Question: I have a karnaugh map question. In the Digital Design course teacher learnt but I couldn't understand here clear. We can see in the picture. In the first one, we use all 1s and have 4x3 1s. In the second one we have 8x2 1s and we use some 1s two times. Which answer is true? 1st one or 2nd one? Why?

Thanks for all responses.
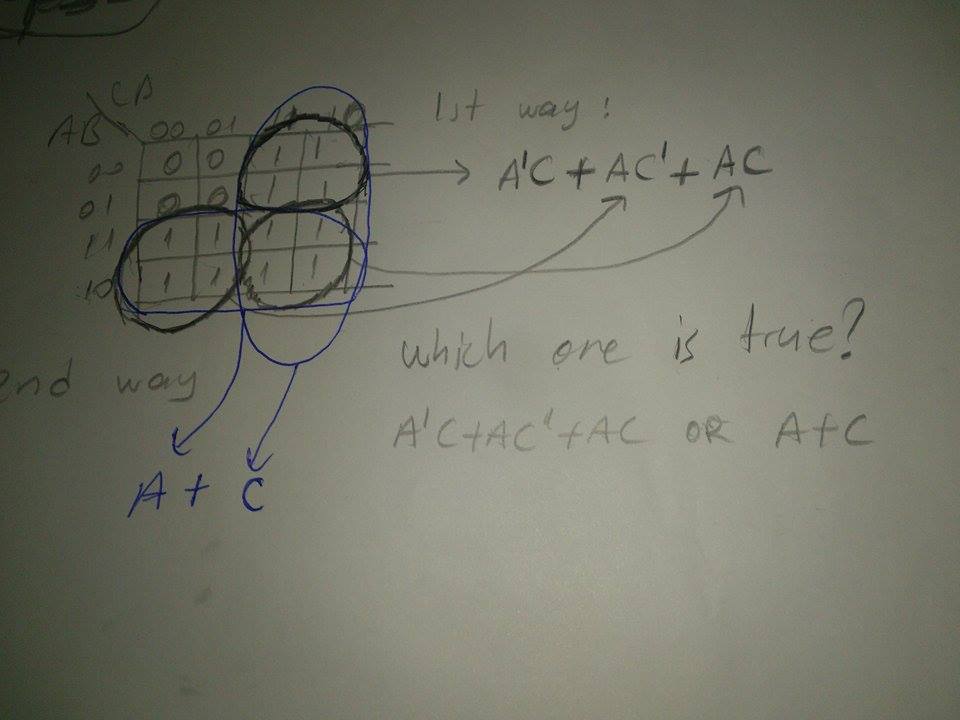
Answer: Both are valid expressions for the illustrated function.
In most contexts 'A+C' would be preferred since it is a simpler expression.